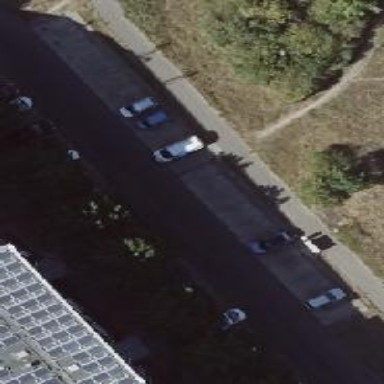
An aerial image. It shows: Asphalt sidewalk.